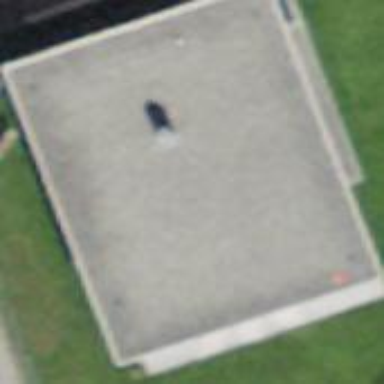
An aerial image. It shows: Building with flat roof.